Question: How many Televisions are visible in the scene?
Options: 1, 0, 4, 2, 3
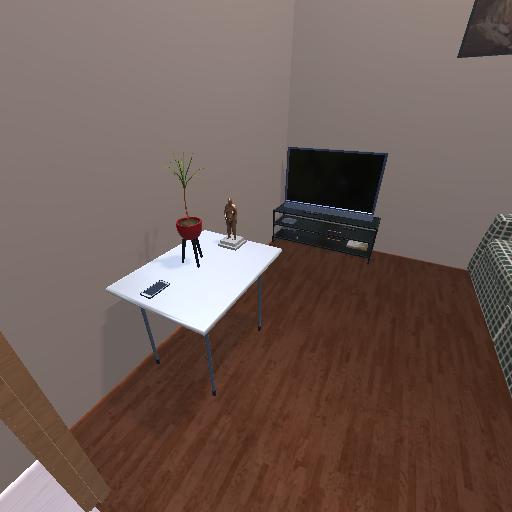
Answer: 1